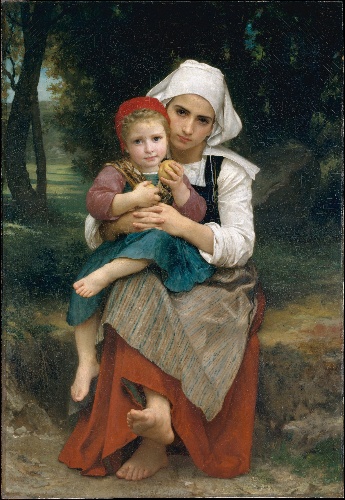
Title: Breton Brother and Sister
Artist: William Bouguereau
Artist bio: French, La Rochelle 1825–1905 La Rochelle
Date: 1871
Object type: Painting
Classification: Paintings
Medium: Oil on canvas
Dimensions: 50 7/8 x 35 1/8 in. (129.2 x 89.2 cm)
Department: European Paintings
Credit line: Catharine Lorillard Wolfe Collection, Bequest of Catharine Lorillard Wolfe, 1887
Accession year: 1887
Repository: Metropolitan Museum of Art, New York, NY
Tags: Boys|Girls|Portraits